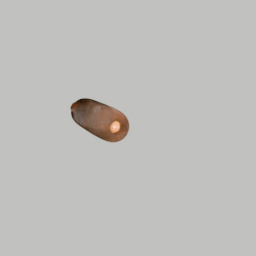
Label: lighting